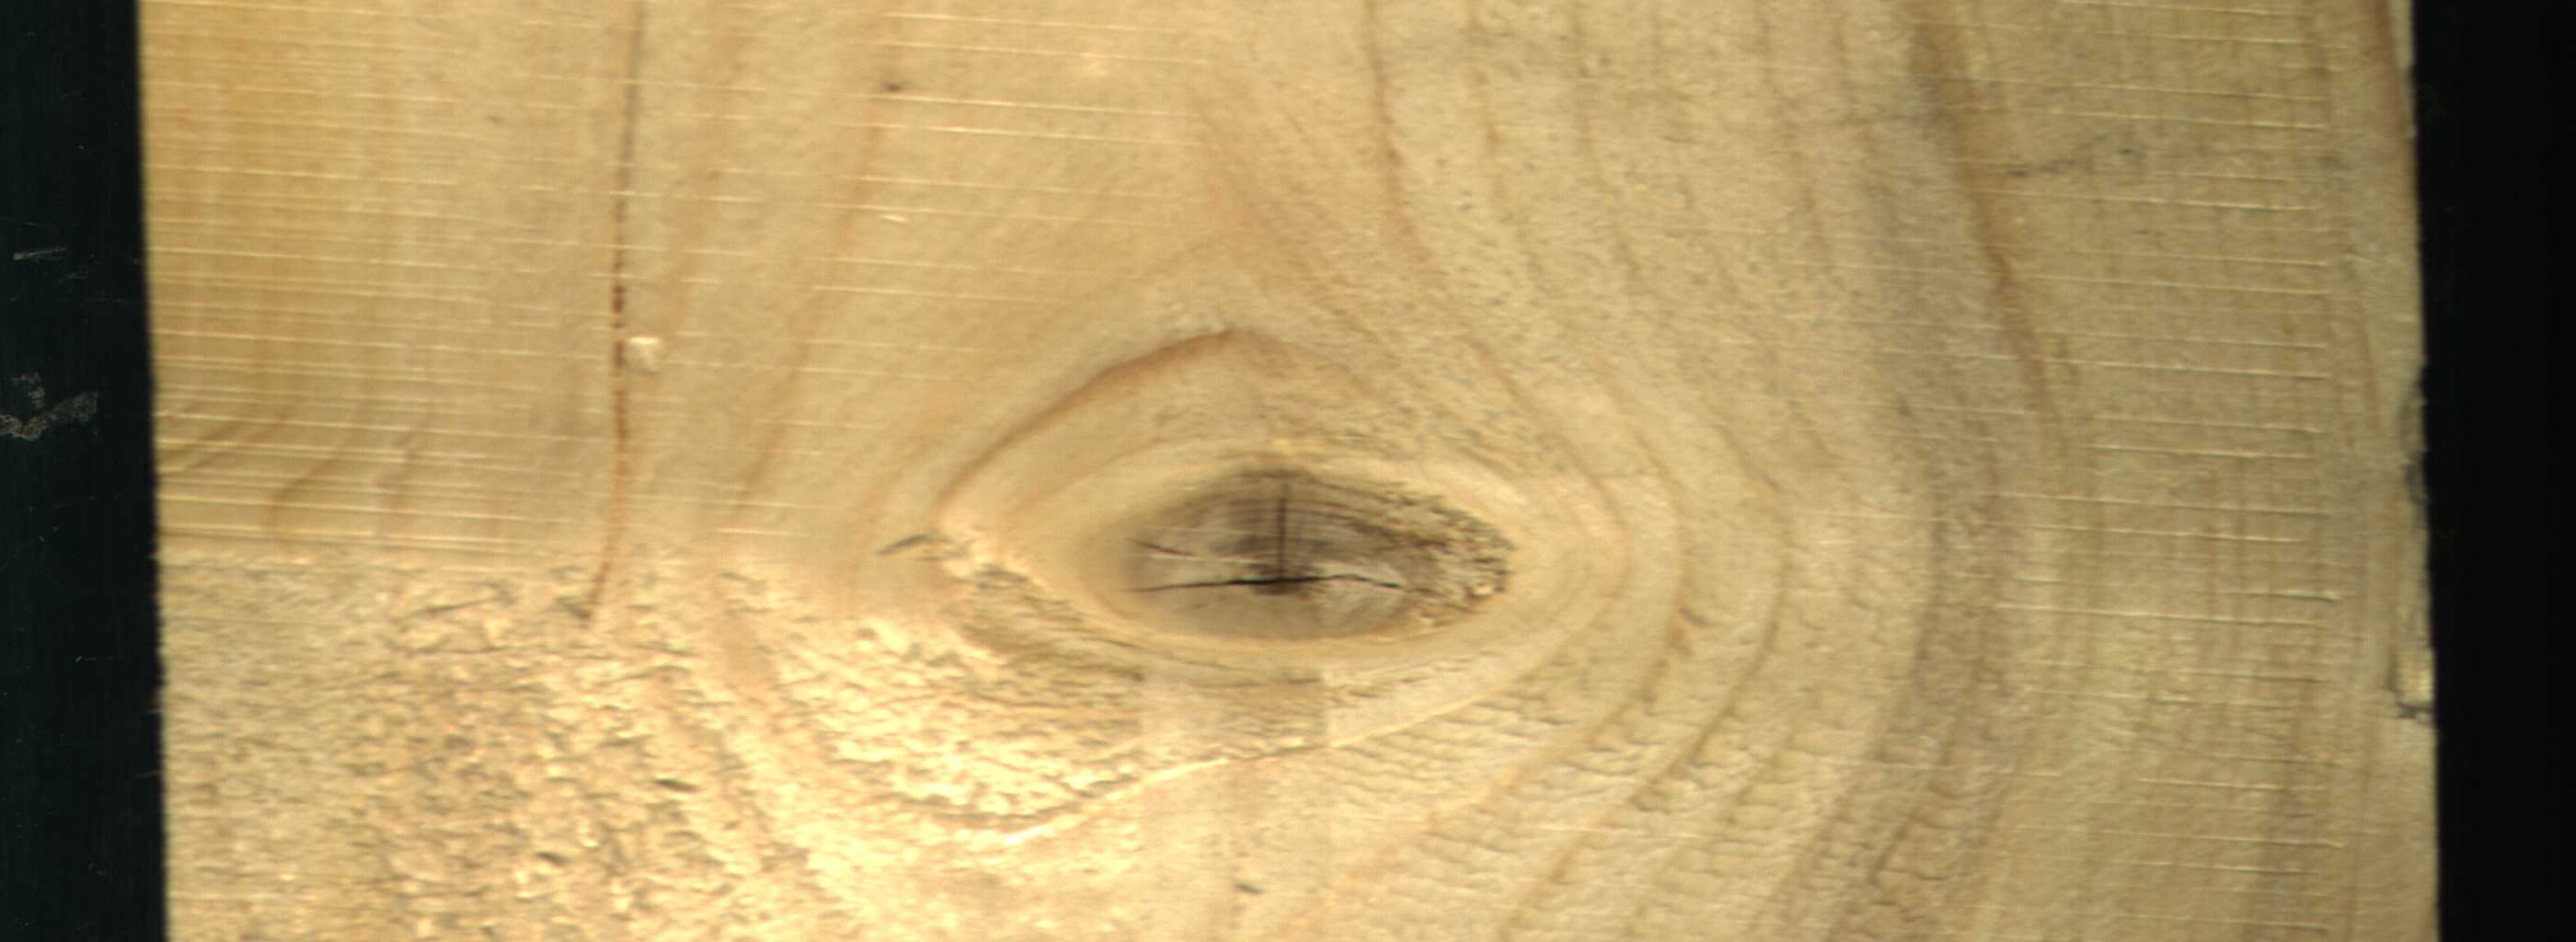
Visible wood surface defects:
resin
knot_with_crack